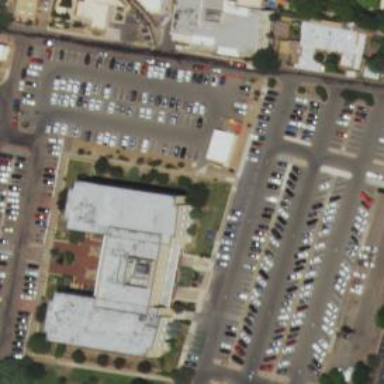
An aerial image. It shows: Government office building.